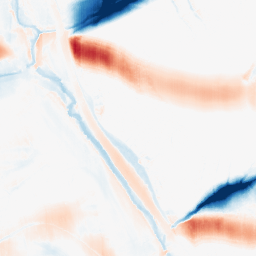
Category: morphological
Decomposition family: morphological_ellipse
Decomposition parameters: operation: average
width: 50
height: 10
Upsampling method: regularized
Upsampling parameters: scale: 4
lambda_reg: 0.01
Upsampling scale: 4